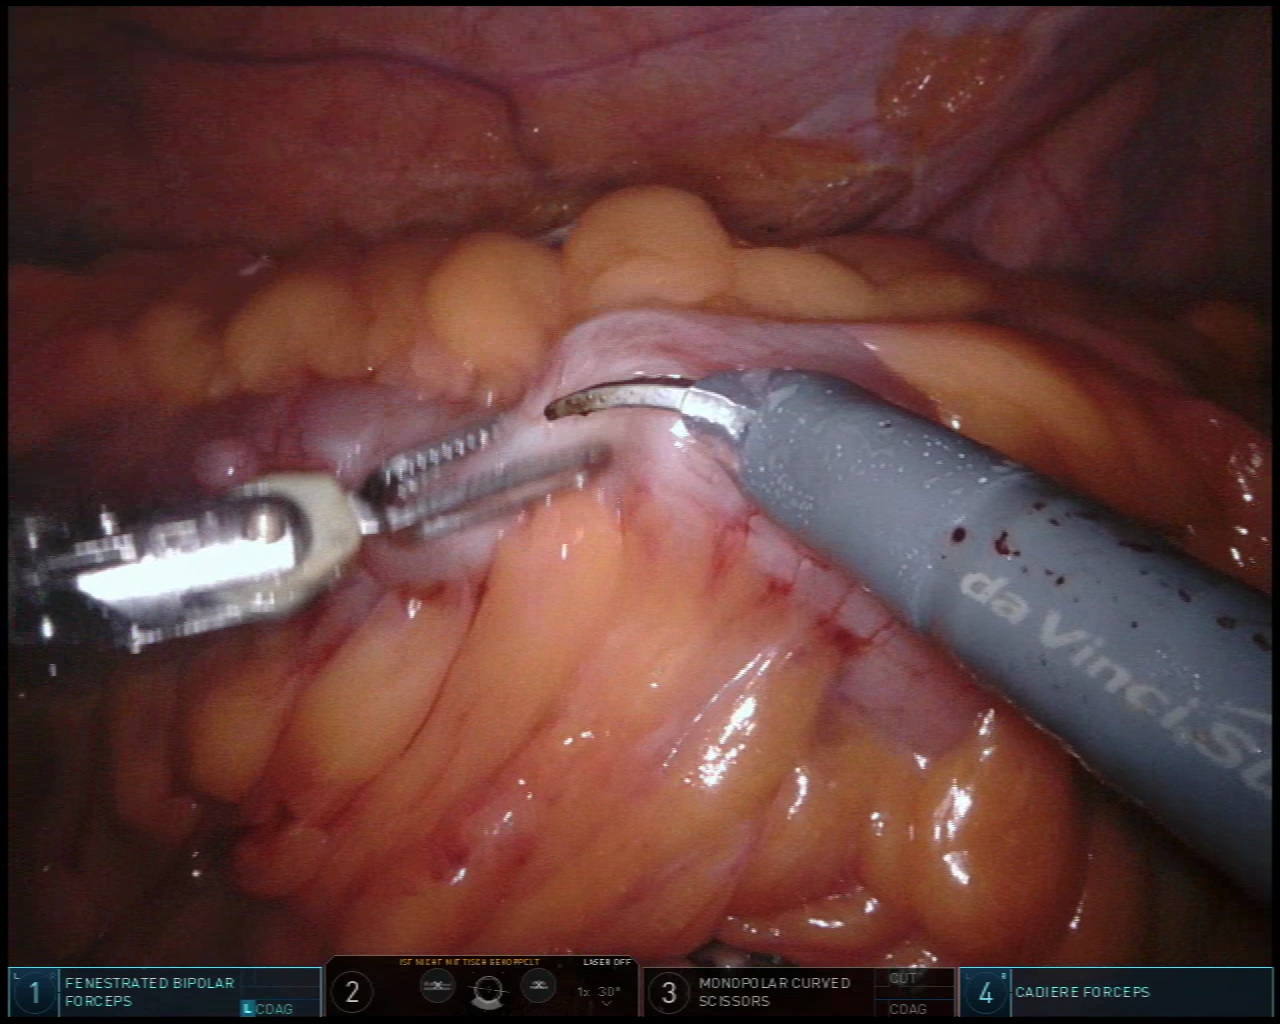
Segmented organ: colon
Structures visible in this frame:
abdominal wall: yes
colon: yes
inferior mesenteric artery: no
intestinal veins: no
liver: no
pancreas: no
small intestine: no
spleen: no
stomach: no
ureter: no
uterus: no
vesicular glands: no